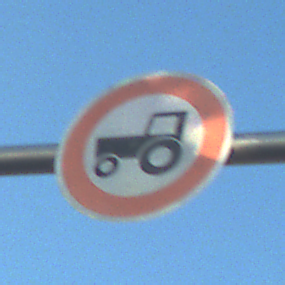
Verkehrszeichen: VerbotKraftfahrzeugeZuegeNichtSchneller25
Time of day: SunriseSunset
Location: Outdoor (RoadRail)
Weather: Clear
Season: NotSpecified
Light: Natural